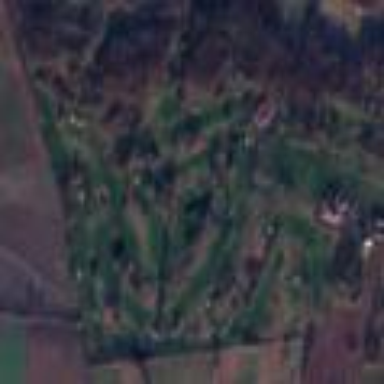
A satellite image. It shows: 18-hole golf course situated within leisure land.